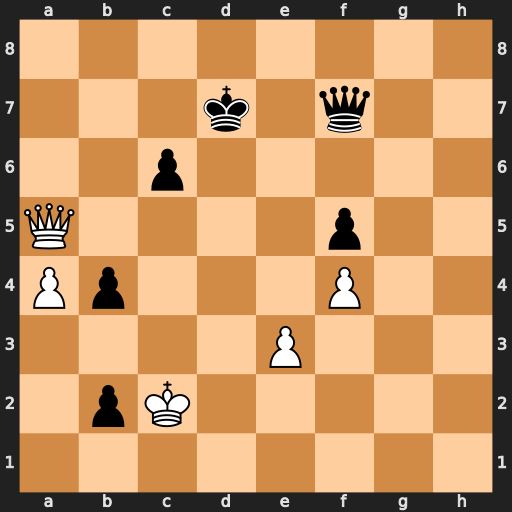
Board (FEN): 8/3k1q2/2p5/Q4p2/Pp3P2/4P3/1pK5/8
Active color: w
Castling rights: -
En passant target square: -
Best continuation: Qa7+ Ke6 Qxf7+ Kxf7 a5 b1=R Kxb1